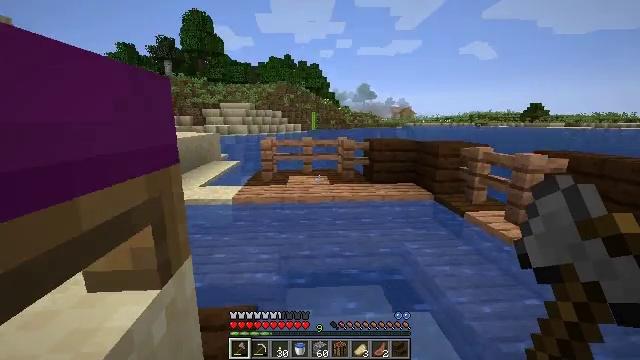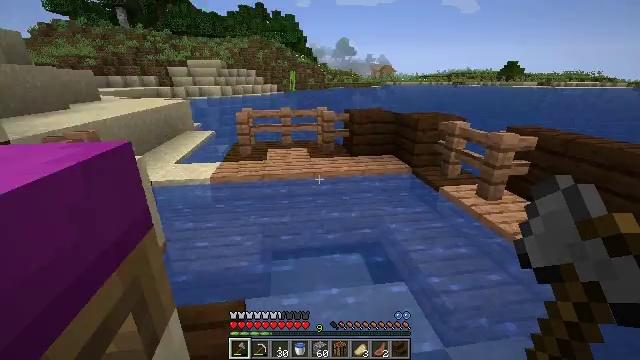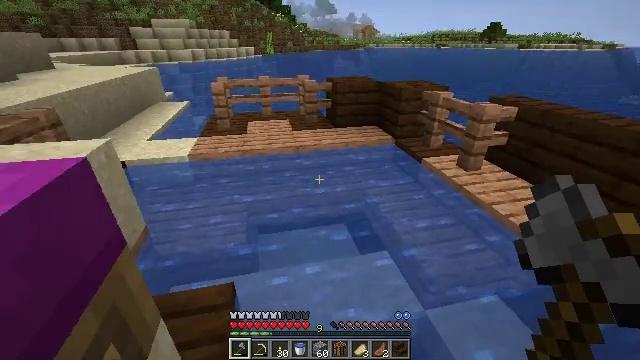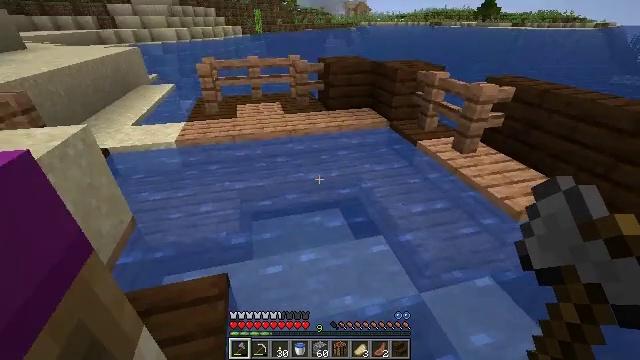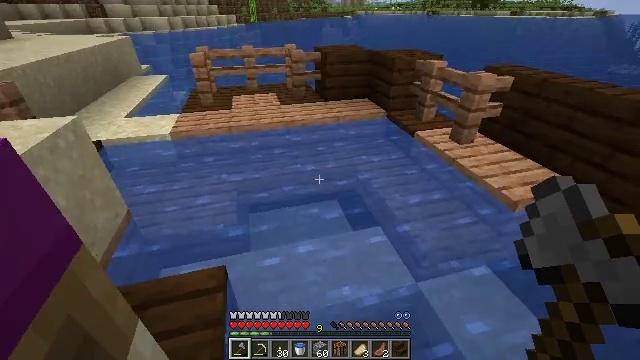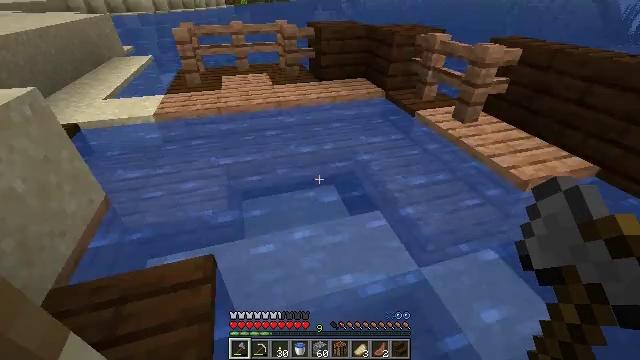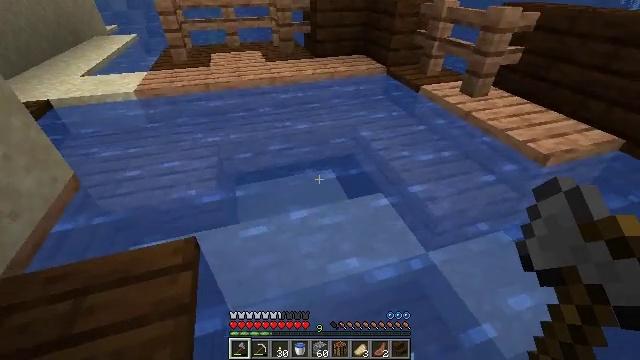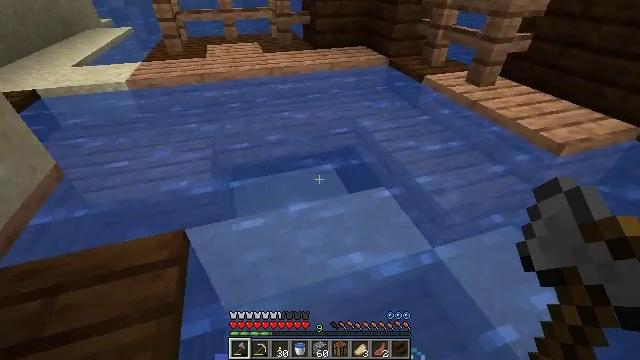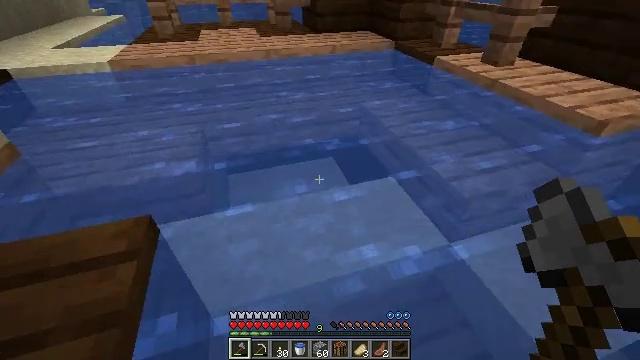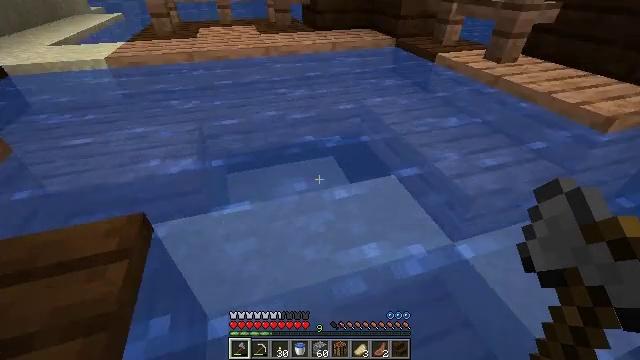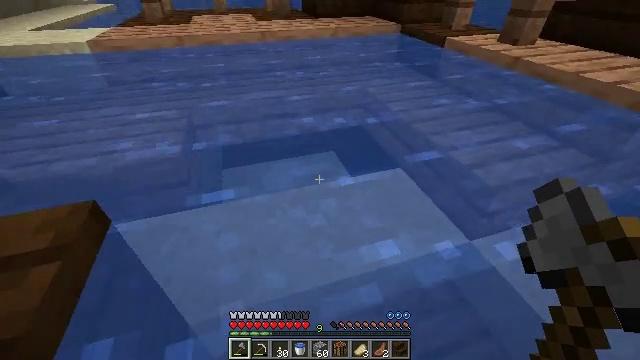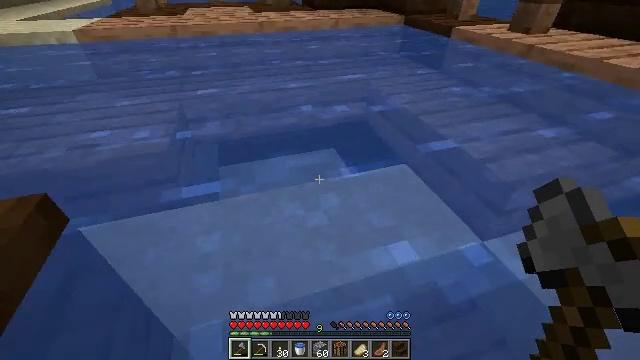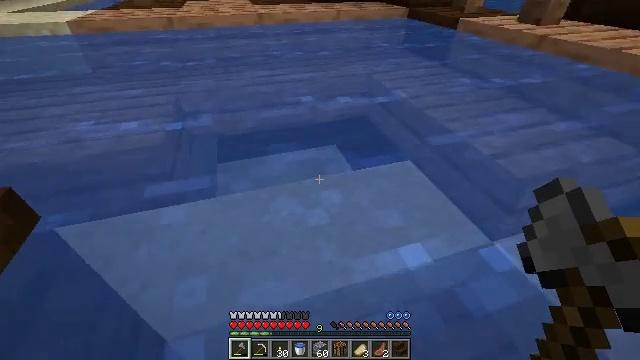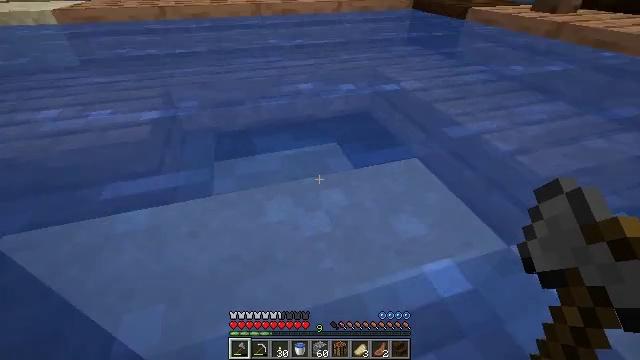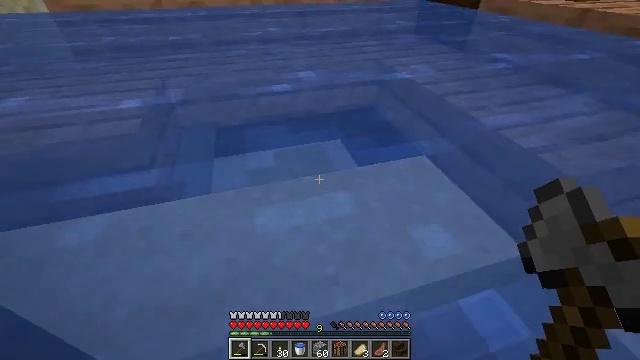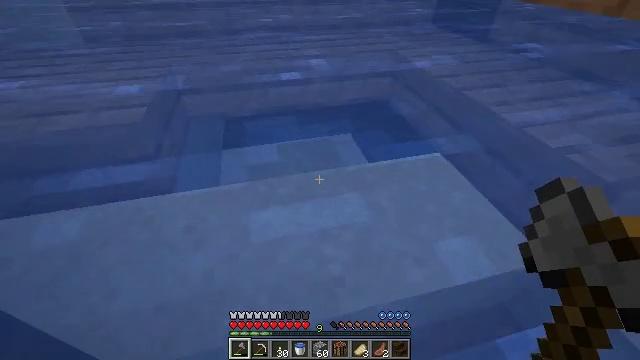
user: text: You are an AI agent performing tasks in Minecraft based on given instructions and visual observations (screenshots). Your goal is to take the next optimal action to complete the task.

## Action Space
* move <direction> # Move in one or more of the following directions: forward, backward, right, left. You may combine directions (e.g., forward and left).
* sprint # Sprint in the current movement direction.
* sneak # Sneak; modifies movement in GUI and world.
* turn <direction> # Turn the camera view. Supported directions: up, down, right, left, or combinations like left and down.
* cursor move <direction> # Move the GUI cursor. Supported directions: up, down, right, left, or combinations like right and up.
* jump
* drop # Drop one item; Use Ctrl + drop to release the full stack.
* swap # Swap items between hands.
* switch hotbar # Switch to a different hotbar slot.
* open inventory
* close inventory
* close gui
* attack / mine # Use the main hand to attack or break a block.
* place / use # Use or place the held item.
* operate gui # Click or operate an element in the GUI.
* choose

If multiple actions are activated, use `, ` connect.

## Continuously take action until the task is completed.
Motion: motion action
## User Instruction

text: Attack the jungle slab to break it.
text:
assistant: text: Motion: move forward, turn right and down, jump
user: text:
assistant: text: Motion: move forward, turn right and down
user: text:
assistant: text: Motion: move forward, turn right and down
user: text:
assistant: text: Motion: move forward, turn down
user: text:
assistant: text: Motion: move forward, turn right and down
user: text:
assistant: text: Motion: move forward, turn down
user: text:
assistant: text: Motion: move forward
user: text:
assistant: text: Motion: move forward
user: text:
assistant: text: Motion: move forward
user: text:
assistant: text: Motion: move forward
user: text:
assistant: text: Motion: move forward
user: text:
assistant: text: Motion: move forward
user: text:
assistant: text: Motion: move forward
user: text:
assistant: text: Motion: move forward
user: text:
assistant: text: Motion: move forward, turn left and down
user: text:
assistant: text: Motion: move forward, turn left
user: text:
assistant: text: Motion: move forward, turn left
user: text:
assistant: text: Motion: move forward, turn left
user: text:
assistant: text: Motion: move forward, turn left, jump
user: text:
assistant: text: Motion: move forward, jump
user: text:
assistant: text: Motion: move forward, jump
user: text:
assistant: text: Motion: move forward, turn down, jump
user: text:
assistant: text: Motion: move forward, jump
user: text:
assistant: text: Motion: move forward, turn left and down, jump
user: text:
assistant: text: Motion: move forward, turn left and down, jump
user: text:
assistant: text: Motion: move forward and move right, turn left and down
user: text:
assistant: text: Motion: move forward and move right, turn left and down
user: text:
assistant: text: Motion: move forward and move right, turn left and down
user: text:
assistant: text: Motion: move forward and move right, turn left and down
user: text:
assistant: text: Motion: move forward and move right, turn left and down